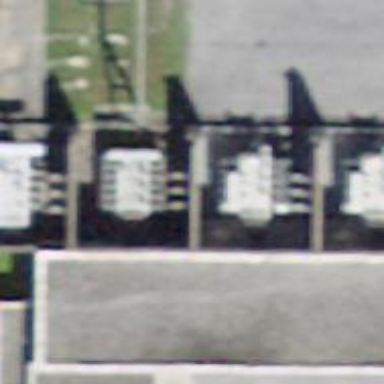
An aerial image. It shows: Transformer is shown.